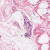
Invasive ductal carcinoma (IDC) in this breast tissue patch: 0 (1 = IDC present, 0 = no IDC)